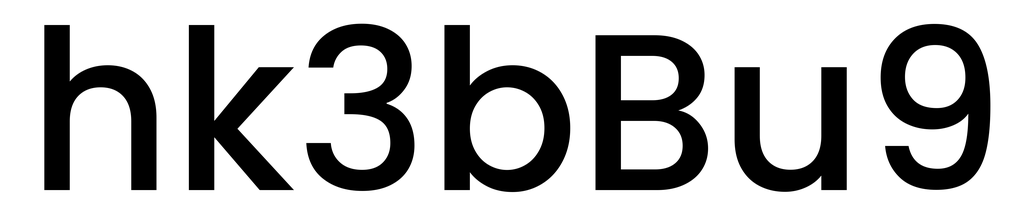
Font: Poppins-Medium